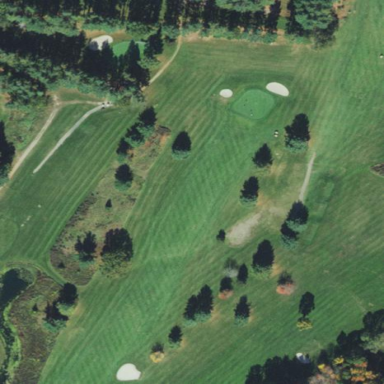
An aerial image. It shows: Grassy area designated as golf fairway.